Here is the time-frequency representation (spectrogram) of a rolling-element bearing's vibration measurement. What is the most likely bearing condition (normal, inner_race, outer_race, ball)?
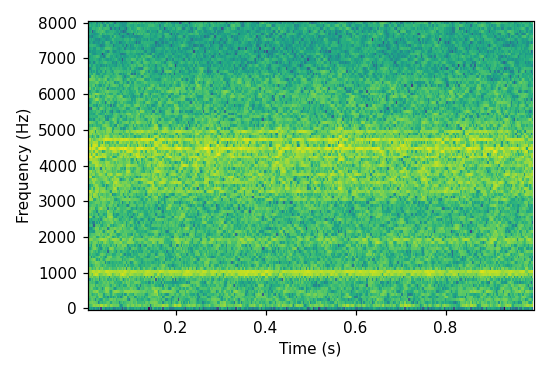
Answer: outer_race